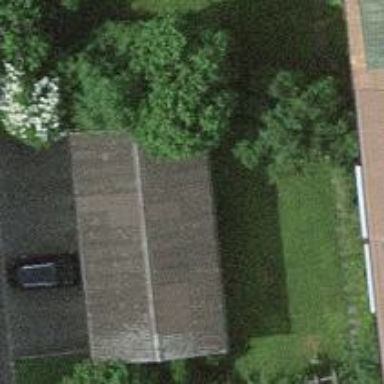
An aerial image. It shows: Garages with gabled roofs.